Question: I want to remove the thumb from the Hand landmark tracking Mediapipe model to only track my 4 fingers without the thumb. How can I do that?
Here's what I have done so far and I was able to remove the unwanted CONNECTIONS by defining a custom connections list. But still landmark dots/points visible. How can I remove them?. Thank You.

'''
import cv2
import mediapipe as mp
mp_drawing = mp.solutions.drawing_utils
mp_hands = mp.solutions.hands
handConnection = [(5, 9), (10, 11), (5, 6), (15, 16), (13, 17), (18, 19),
(6, 7), (0, 17), (9, 10), (0, 5), (14, 15),
(11, 12), (19, 20), (9, 13), (17, 18), (13, 14), (7, 8)]
cap = cv2.VideoCapture(1)
def main():
hands = mp_hands.Hands(
min_detection_confidence=0.7, min_tracking_confidence=0.7)
hand_landmark_drawing_spec = mp_drawing.DrawingSpec(thickness=5, circle_radius=5)
hand_connection_drawing_spec = mp_drawing.DrawingSpec(thickness=10, circle_radius=10)
while cap.isOpened():
ret, image = cap.read()
image = cv2.flip(image, 1)
image = cv2.cvtColor(cv2.flip(image, 1), cv2.COLOR_BGR2RGB)
results_hand = hands.process(image)
image.flags.writeable = True
image = cv2.cvtColor(image, cv2.COLOR_RGB2BGR)
if results_hand.multi_hand_landmarks:
for hand_landmarks in results_hand.multi_hand_landmarks:
mp_drawing.draw_landmarks(
image=image,
landmark_list=hand_landmarks,
connections=handConnection,
landmark_drawing_spec=hand_landmark_drawing_spec,
connection_drawing_spec=hand_connection_drawing_spec)
keypress = cv2.waitKey(1)
if keypress == ord('c'):
break
cv2.imshow("Img", image)
hands.close()
cap.release()
main()
'''
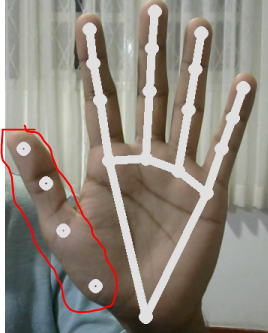
Answer: You could just change the drawing function. To do that, open 'drawing_utils.py', go to 'draw_landmarks()'and at the beginning of the for loop that iterates over the landmarks ('for idx, landmark in enumerate(landmark_list.landmark):') and those two lines (where in the square bracket you would put the indices that you want to skip
'''
if idx in [0, 1, 2, 3, 4]:
continue
'''
so instead of this:
'''
for idx, landmark in enumerate(landmark_list.landmark):
if ((landmark.HasField('visibility') and
landmark.visibility < _VISIBILITY_THRESHOLD) or
(landmark.HasField('presence') and
landmark.presence < _PRESENCE_THRESHOLD)):
continue
landmark_px = _normalized_to_pixel_coordinates(landmark.x, landmark.y,
image_cols, image_rows)
if landmark_px:
idx_to_coordinates[idx] = landmark_px
'''
you should have this:
'''
for idx, landmark in enumerate(landmark_list.landmark):
if idx in [10, 11, 7, 3, 4]:
continue
if ((landmark.HasField('visibility') and
landmark.visibility < _VISIBILITY_THRESHOLD) or
(landmark.HasField('presence') and
landmark.presence < _PRESENCE_THRESHOLD)):
continue
landmark_px = _normalized_to_pixel_coordinates(landmark.x, landmark.y,
image_cols, image_rows)
if landmark_px:
idx_to_coordinates[idx] = landmark_px
'''